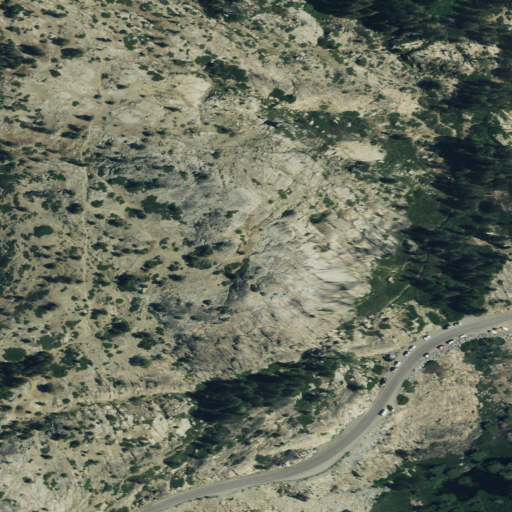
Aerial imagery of mountain in California named Mount Stephens containing shrub, medium intensity development, low intensity development, evergreen forest, high intensity development, and woody wetlands